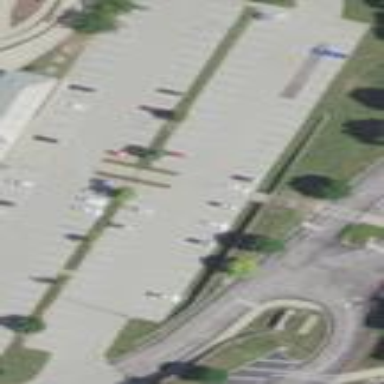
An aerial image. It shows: Parking area.